Interaction volume radius: 5 \u00c5
Interaction volume height: 10 \u00c5
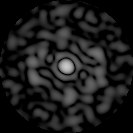
Disorder parameter: 0.8011